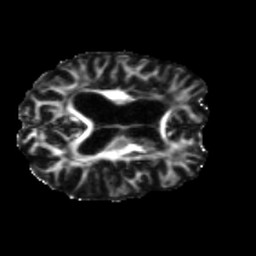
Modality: FA
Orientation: axial
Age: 63
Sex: female
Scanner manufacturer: siemens
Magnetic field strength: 3 T
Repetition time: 5.25 s
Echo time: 0.08 s